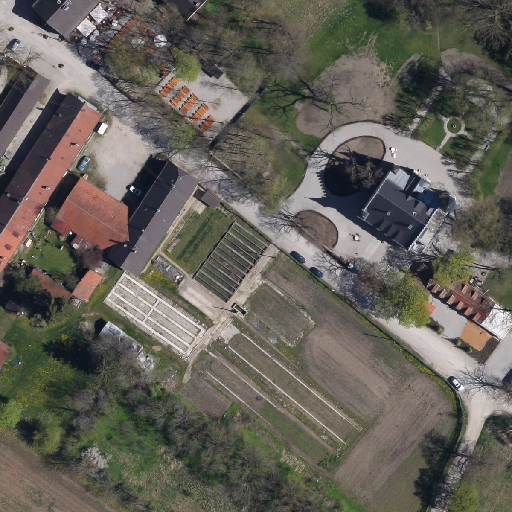
Referring expression: impervious surface